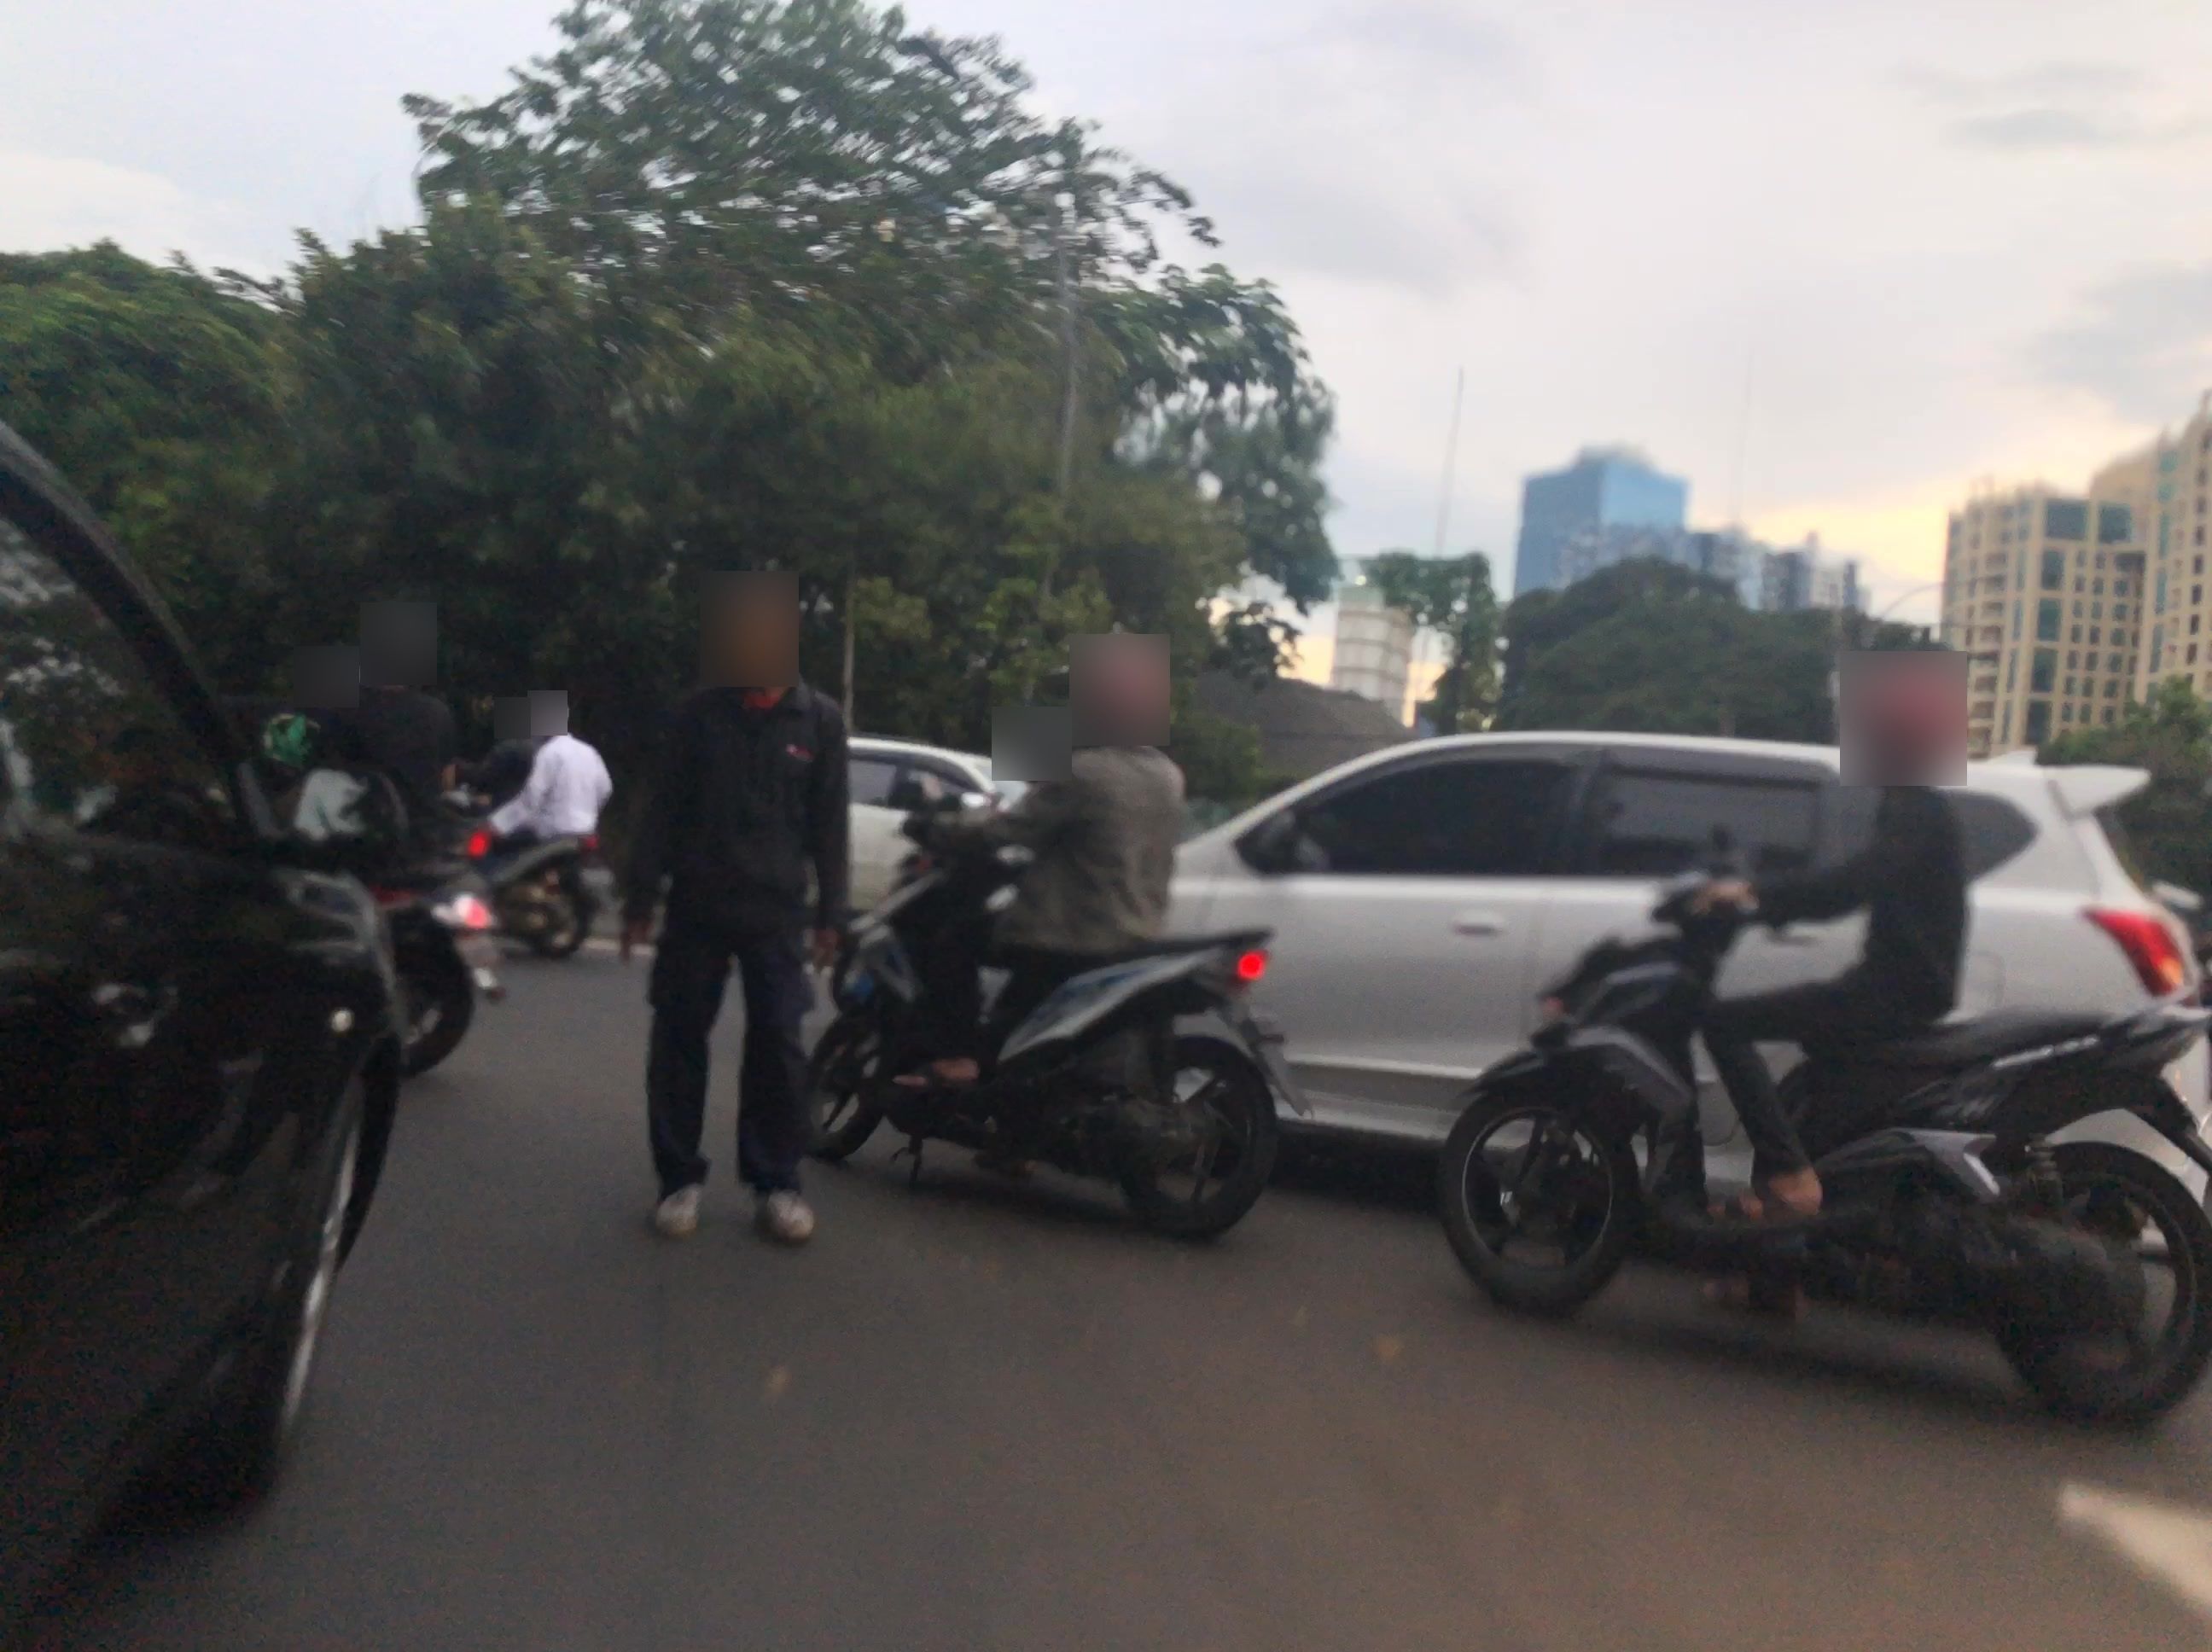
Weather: clear
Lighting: day
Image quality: slightly poor
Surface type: driving surface
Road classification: tertiary
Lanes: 1
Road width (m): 5
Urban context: urban centre
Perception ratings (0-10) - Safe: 7.79, Lively: 8.09, Beautiful: 1.85, Boring: 5.2, Depressing: 2.05, Wealthy: 2.19